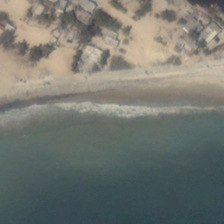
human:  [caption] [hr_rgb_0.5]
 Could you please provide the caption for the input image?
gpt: some buildings and green trees are near a beach .

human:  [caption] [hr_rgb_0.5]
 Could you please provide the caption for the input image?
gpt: on the beach, there are some houses can be seen while the waves are slapping the sand beach .

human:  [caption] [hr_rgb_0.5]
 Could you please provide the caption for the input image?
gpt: some buildings and green trees are near a beach .

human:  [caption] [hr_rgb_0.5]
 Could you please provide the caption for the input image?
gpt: on the beach, there are some houses can be seen while the waves are slapping the sand beach .

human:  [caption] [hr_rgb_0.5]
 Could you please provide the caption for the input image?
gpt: some buildings and green trees are near a beach .